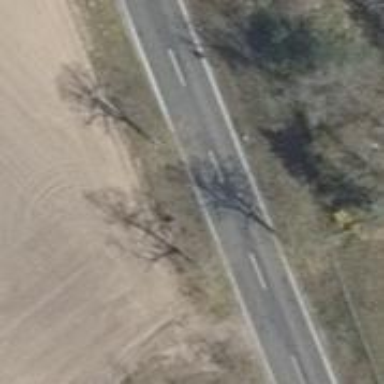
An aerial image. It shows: Avenue of deciduous broadleaved trees.